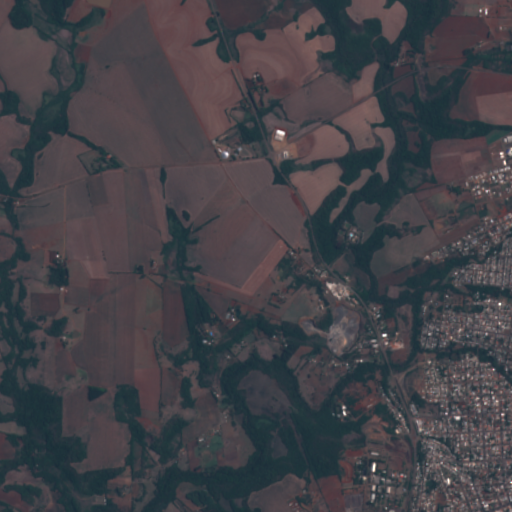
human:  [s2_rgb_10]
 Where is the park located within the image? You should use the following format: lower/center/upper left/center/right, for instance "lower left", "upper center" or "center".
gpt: The park is located in the lower right of the image.
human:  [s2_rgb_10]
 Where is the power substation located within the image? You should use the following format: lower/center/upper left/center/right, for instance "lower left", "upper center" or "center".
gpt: The power substation is located in the lower right of the image.
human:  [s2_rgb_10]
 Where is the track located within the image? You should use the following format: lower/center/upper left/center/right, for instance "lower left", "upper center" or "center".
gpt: The track is located in the upper right of the image.
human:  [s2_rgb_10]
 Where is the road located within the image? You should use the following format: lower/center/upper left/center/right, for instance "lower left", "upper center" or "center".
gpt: There is no road in the image.